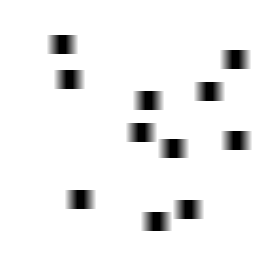
Squares: 11
Triangles: 0
Stars: 0
Total shapes: 11